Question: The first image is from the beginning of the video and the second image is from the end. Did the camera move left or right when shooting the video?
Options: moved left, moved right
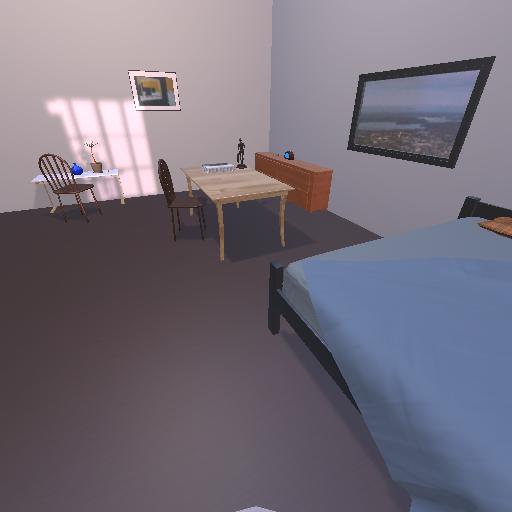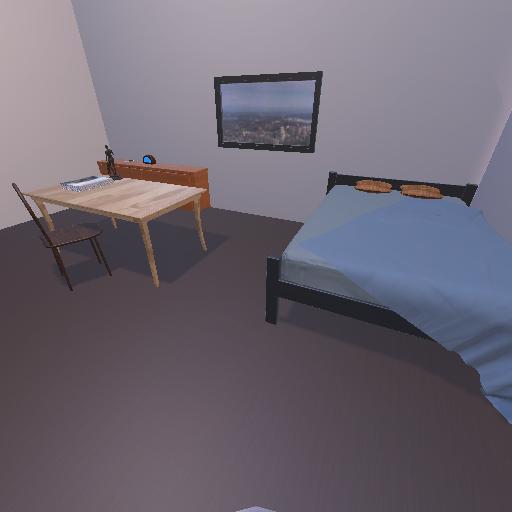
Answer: moved left